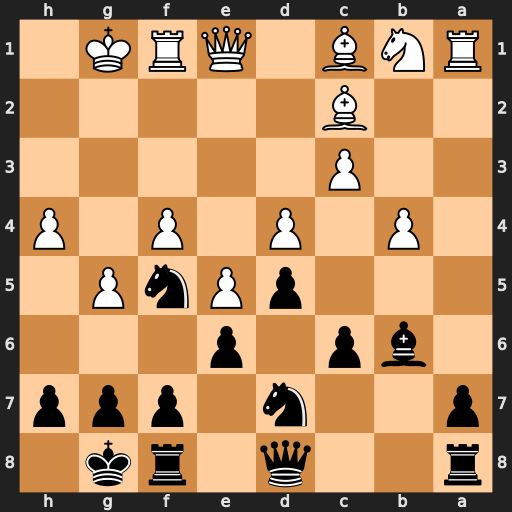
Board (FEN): r2q1rk1/p2n1ppp/1bp1p3/3pPnP1/1P1P1P1P/2P5/2B5/RNB1QRK1
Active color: b
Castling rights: -
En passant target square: -
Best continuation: Nxd4 cxd4 Bxd4+ Kg2 Bxa1